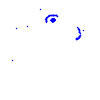
Particle: electron